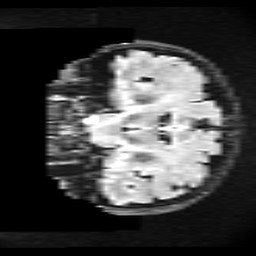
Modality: FLAIR
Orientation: coronal
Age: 43
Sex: female
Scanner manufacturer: ge
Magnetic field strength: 3 T
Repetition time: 11 s
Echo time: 0.1497 s